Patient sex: M
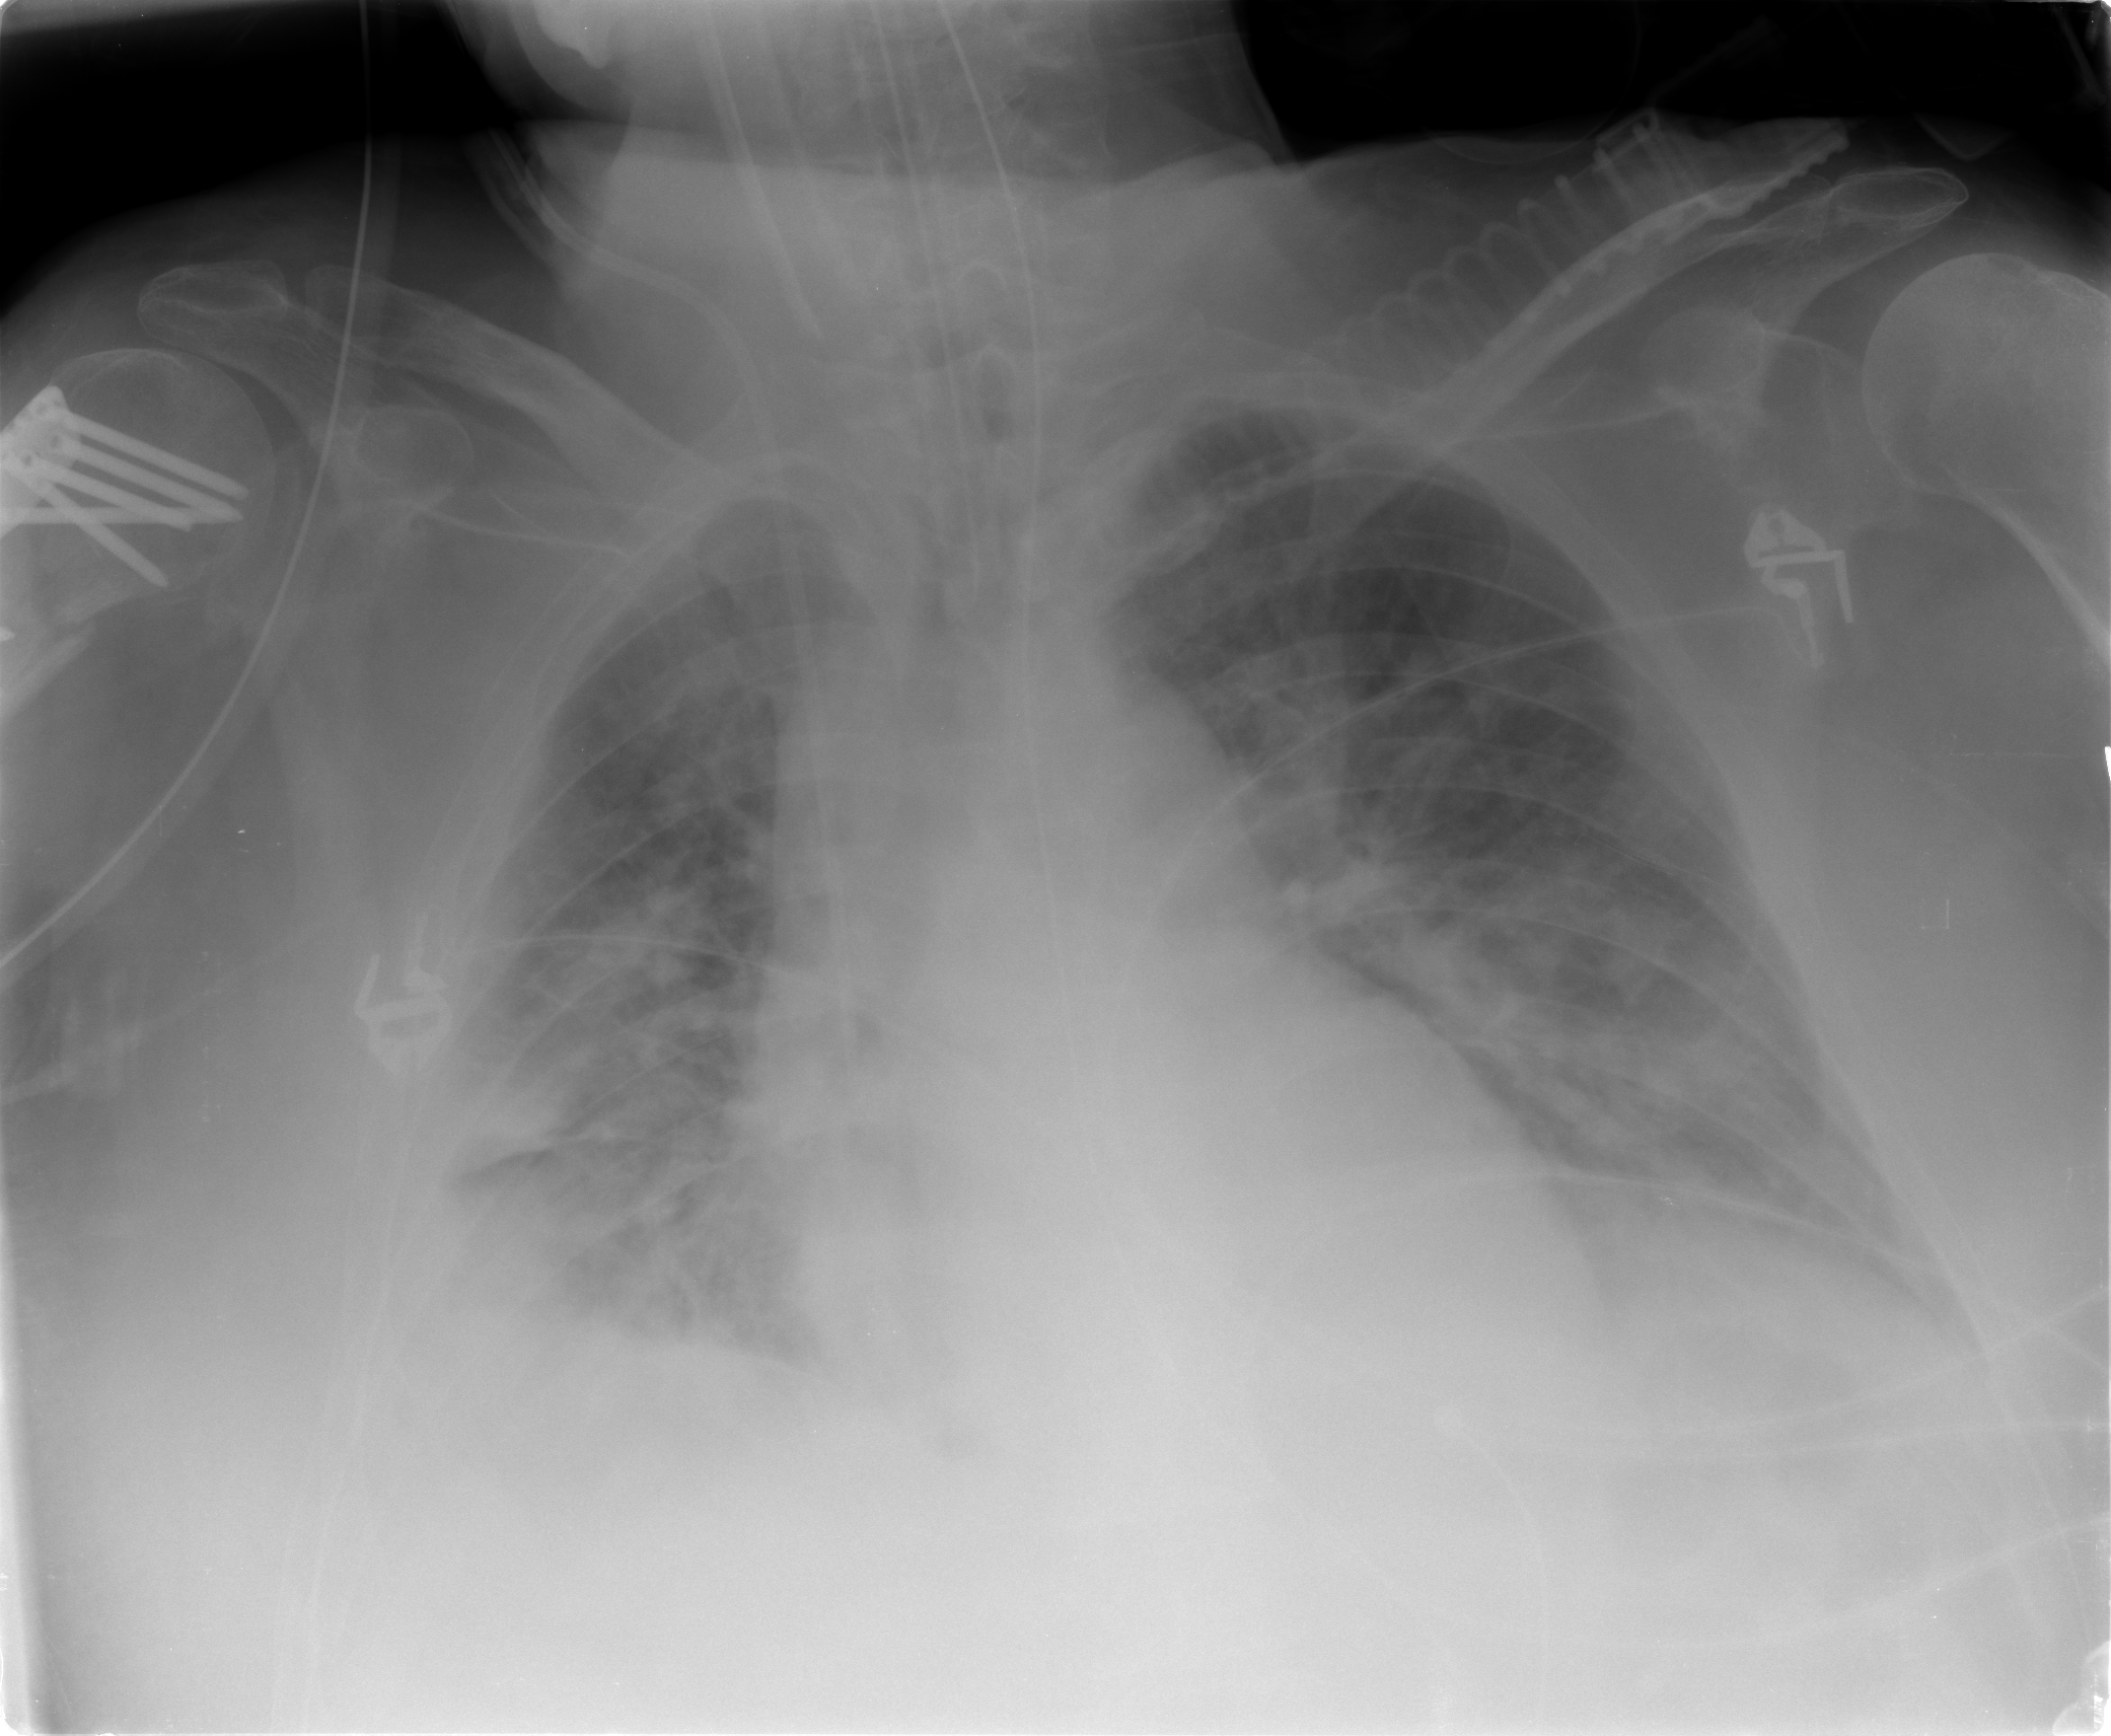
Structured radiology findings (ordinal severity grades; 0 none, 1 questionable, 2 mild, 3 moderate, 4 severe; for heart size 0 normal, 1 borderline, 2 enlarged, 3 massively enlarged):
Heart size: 2
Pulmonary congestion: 3
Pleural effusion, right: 3
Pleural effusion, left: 2
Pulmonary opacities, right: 3
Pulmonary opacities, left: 3
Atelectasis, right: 3
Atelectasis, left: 2